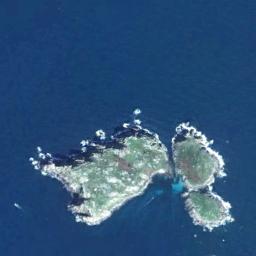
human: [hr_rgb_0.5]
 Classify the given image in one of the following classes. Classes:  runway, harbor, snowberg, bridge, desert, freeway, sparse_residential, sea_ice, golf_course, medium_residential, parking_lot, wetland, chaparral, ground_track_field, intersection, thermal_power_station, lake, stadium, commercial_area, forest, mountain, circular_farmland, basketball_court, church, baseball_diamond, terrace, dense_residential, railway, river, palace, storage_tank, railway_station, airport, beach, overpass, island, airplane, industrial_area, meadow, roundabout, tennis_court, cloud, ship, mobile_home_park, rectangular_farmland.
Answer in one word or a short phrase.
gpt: island